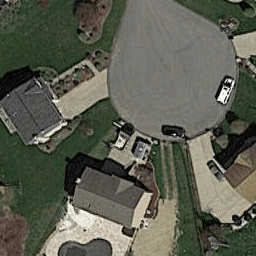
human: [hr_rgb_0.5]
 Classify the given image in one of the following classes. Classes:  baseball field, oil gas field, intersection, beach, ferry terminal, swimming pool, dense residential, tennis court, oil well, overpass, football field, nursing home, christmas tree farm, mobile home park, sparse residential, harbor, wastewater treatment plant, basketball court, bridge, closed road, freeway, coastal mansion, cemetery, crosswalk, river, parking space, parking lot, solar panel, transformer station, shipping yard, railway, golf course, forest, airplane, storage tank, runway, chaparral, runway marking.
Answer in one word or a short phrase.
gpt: closed road